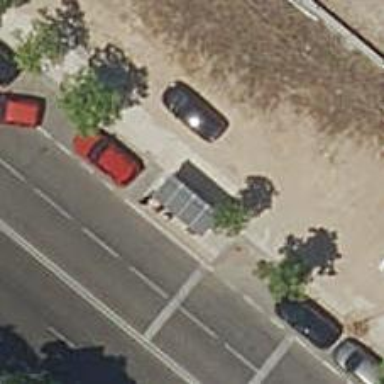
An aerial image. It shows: Bus stop with platform for public transport.